Question: What would be your best option or method to create a shape as seen in the attachment link full CSS and is that possible anyway??
I did research and testing with CSS parallelogram e.g. but not with any good succes yet.
See the shape here -->> <URL>

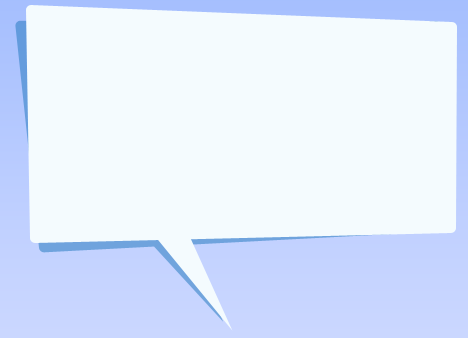
Answer: I had this thing that it could be done with just one element - and it can be done, I just don't think it's exactly the best solution to do it like this.
# DEMO
:
'''
<div class='speech-bubble'>Hello!</div>
'''
:
'''
.speech-bubble {
position: relative;
margin: .5em auto;
padding: 1em;
width: 10em; height: 4em;
border-radius: .25em;
transform: rotate(-4deg) rotateY(15deg);
background: #629bdd;
font: 2em/4 Century Gothic, Verdana, sans-serif;
text-align: center;
}
.speech-bubble:before, .speech-bubble:after {
position: absolute;
z-index: -1;
content: '';
}
.speech-bubble:after {
top: 0; right: 0; bottom: 0; left: 0;
border-radius: inherit;
transform: rotate(2deg) translate(.35em, -.15em) scale(1.02);
background: #f4fbfe;
}
.speech-bubble:before {
border: solid 0 transparent;
border-right: solid 3.5em #f4fbfe;
border-bottom: solid .25em #629bdd;
bottom: .25em; left: 1.25em;
width: 0; height: 1em;
transform: rotate(45deg) skewX(75deg);
}
'''